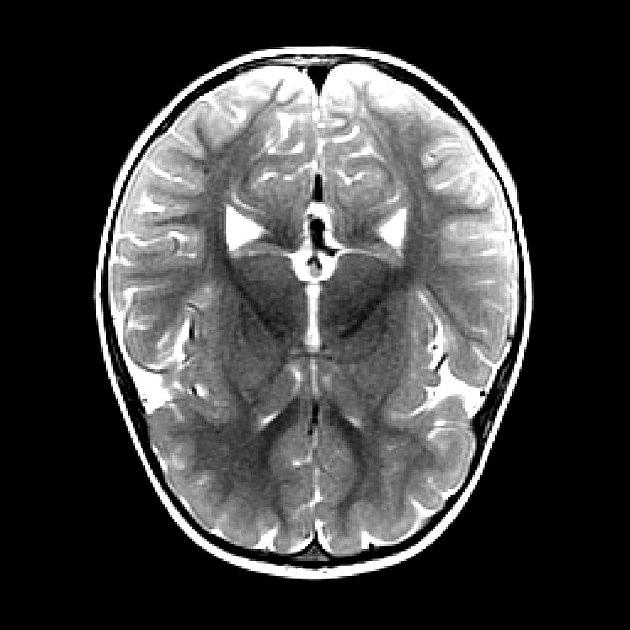
Label: notumor